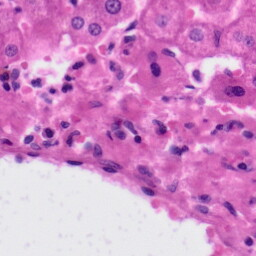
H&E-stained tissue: Liver